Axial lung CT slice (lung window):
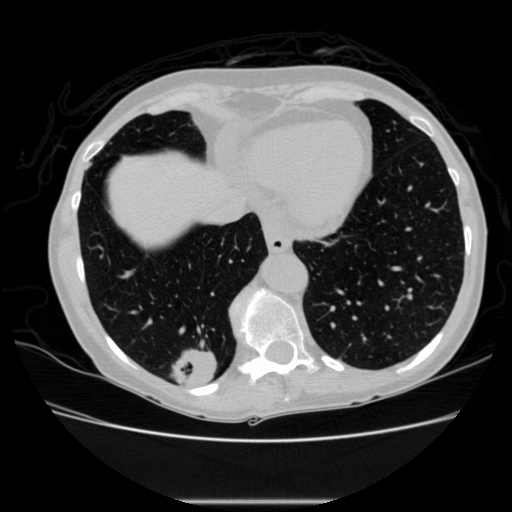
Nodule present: no